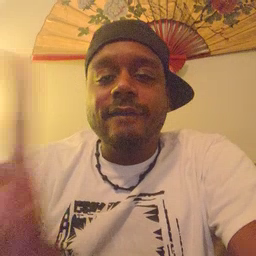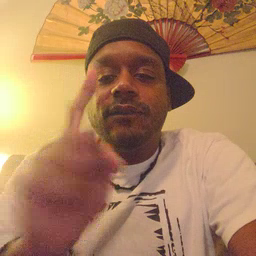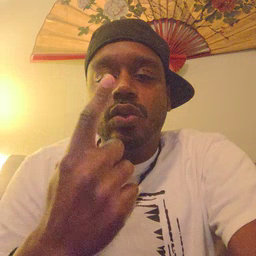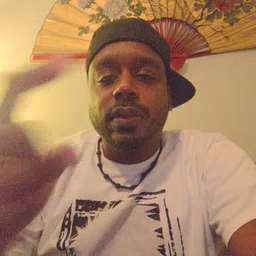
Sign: first